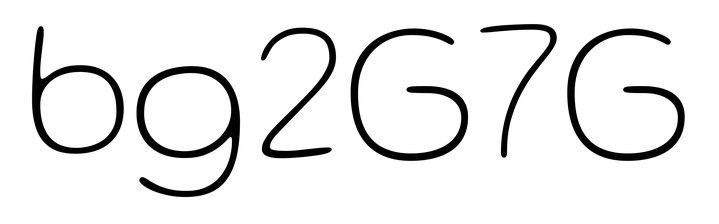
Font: Gluten_Thin